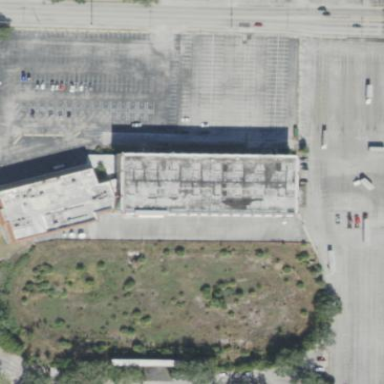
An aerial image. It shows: Building used for dog racing.